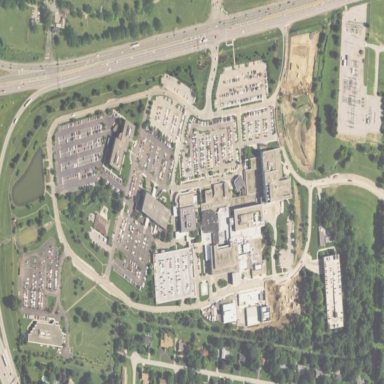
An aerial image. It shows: Hospital providing healthcare services.